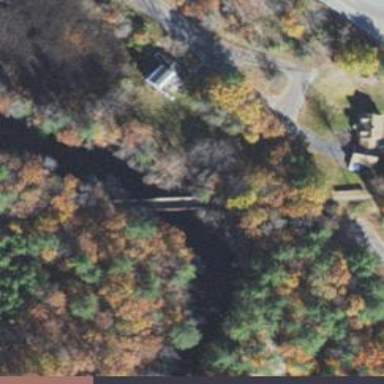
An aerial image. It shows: Abandoned railway bridge over path.